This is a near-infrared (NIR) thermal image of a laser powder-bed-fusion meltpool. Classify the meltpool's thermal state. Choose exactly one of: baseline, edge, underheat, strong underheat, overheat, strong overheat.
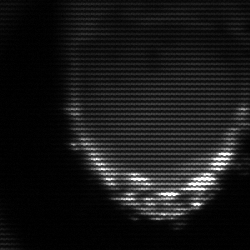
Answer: edge